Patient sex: M
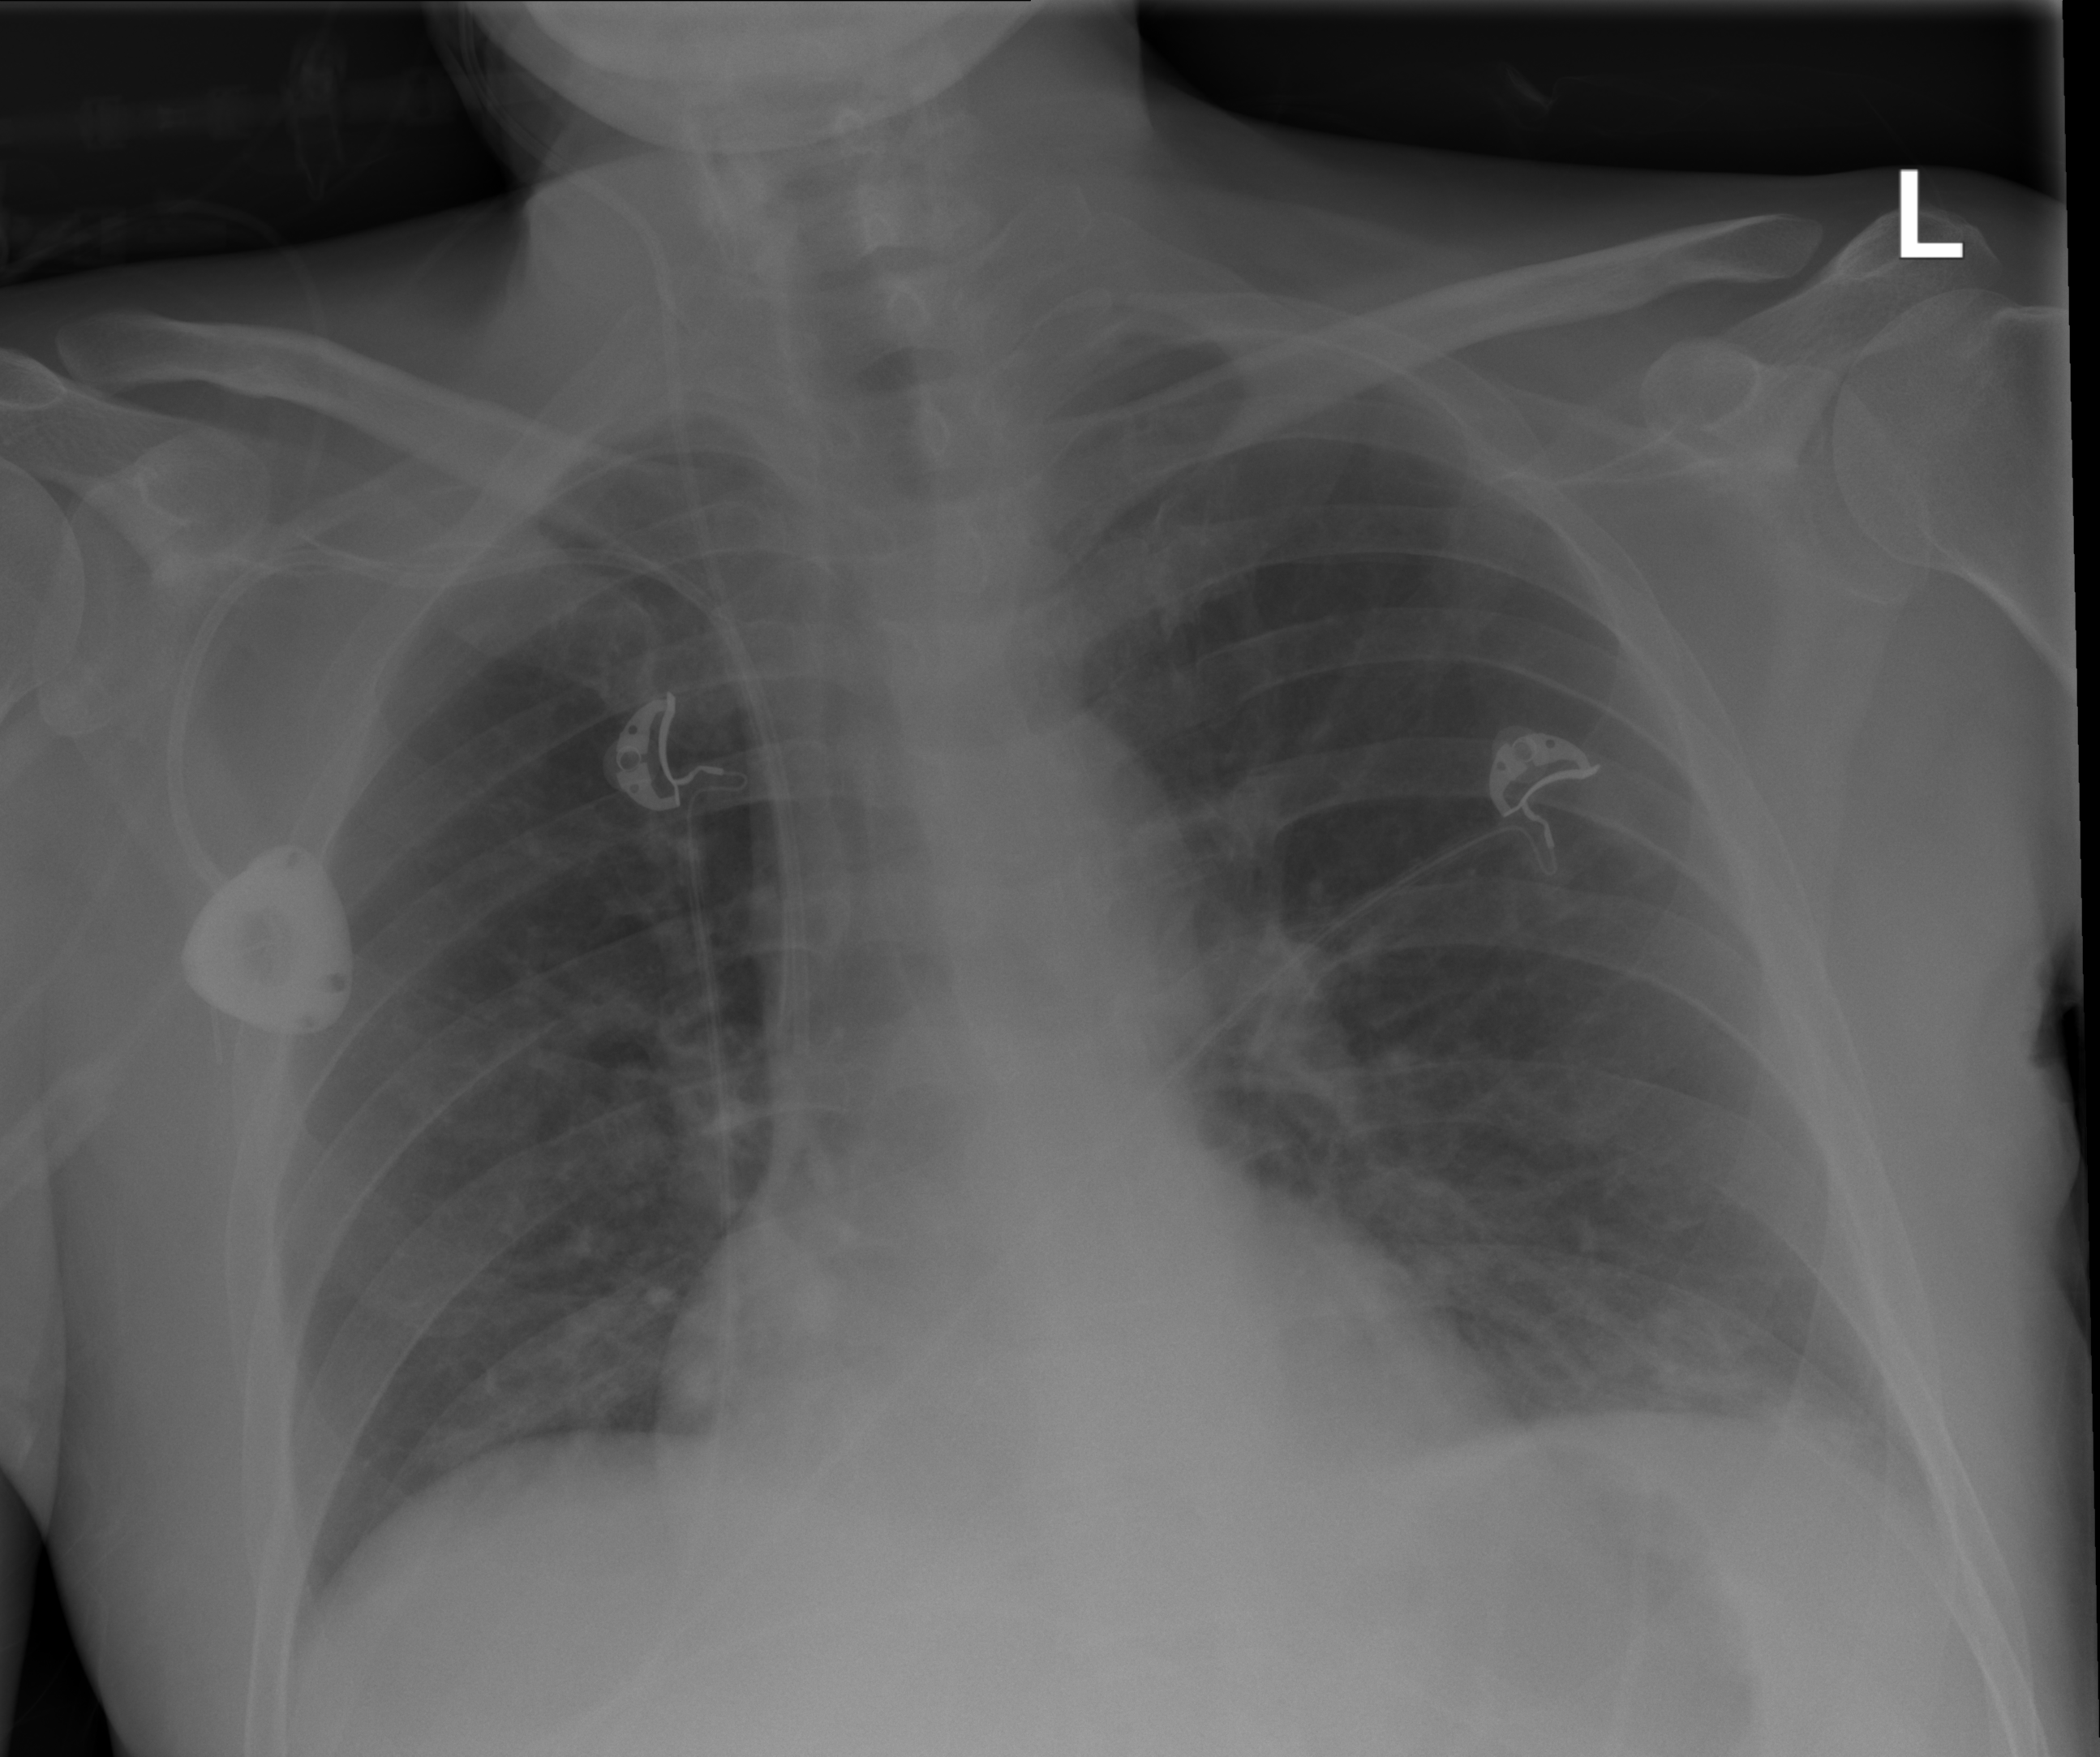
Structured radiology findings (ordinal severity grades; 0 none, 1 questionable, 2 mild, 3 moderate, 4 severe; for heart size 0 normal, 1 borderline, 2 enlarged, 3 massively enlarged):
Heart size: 0
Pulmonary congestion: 0
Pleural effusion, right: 0
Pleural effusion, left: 0
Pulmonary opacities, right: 0
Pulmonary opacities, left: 0
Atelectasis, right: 0
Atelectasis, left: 2